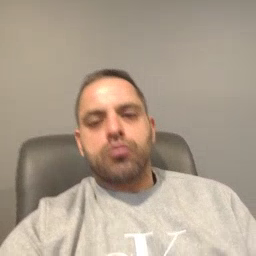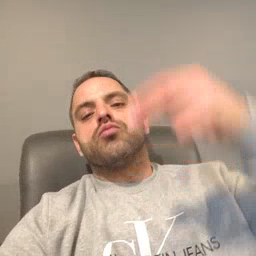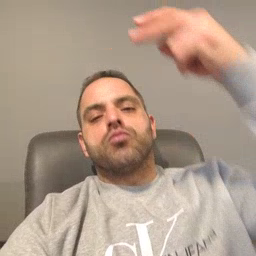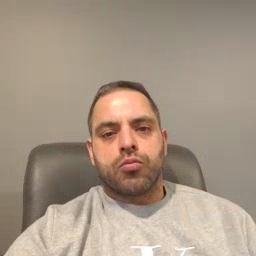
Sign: high